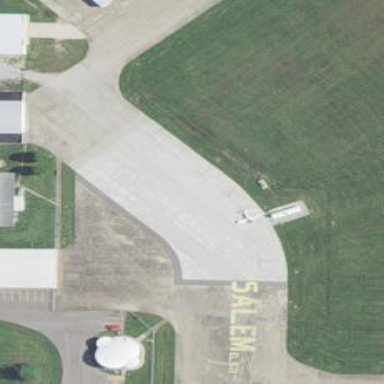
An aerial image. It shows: Apron area at the airport with paved surface.